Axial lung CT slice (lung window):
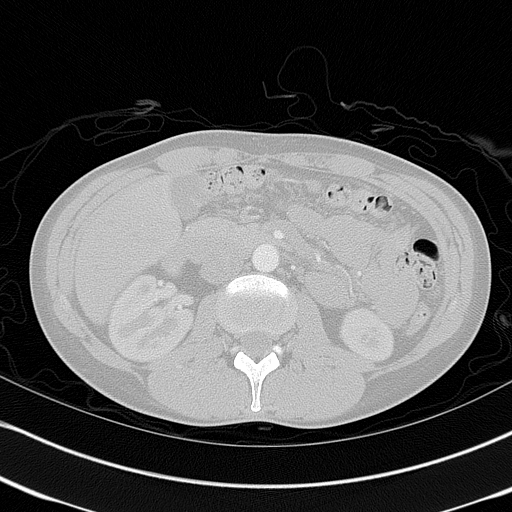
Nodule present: no